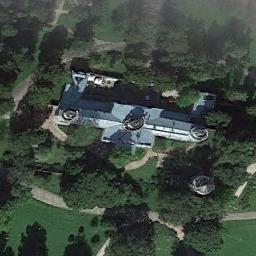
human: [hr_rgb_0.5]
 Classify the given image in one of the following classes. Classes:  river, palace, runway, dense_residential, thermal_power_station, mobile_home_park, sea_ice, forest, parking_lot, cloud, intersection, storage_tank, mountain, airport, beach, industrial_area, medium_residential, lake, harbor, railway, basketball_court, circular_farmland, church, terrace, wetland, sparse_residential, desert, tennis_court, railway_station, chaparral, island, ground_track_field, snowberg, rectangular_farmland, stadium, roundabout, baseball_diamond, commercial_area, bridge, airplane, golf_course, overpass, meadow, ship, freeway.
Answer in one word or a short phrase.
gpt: church